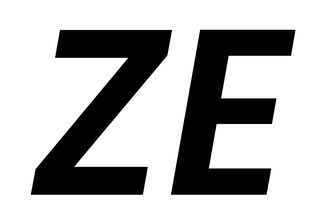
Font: Poppins-SemiBoldItalic